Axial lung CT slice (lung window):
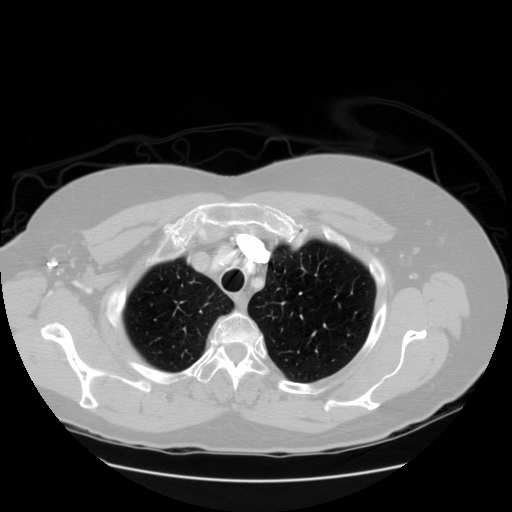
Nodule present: no